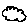
Label: cloud